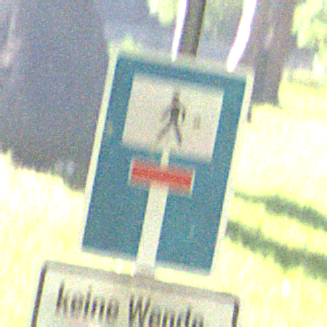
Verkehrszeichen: SackgasseFussgaengerDurchlaessig
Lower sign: HinweisGeaenderteVorfahrtVerkehrsfuehrungVerkehrsregelung3
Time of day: MorningAfternoon
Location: Outdoor (Nature)
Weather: Clear
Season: NotSpecified
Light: Natural